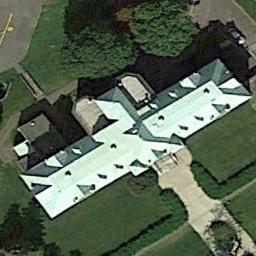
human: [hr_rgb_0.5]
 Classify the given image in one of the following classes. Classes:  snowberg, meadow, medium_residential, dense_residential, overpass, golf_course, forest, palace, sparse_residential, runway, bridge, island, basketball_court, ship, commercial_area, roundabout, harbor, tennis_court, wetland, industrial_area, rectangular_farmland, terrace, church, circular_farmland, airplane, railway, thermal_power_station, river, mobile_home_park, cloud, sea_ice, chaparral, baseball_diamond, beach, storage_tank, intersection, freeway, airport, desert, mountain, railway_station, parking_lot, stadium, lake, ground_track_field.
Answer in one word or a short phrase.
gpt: church